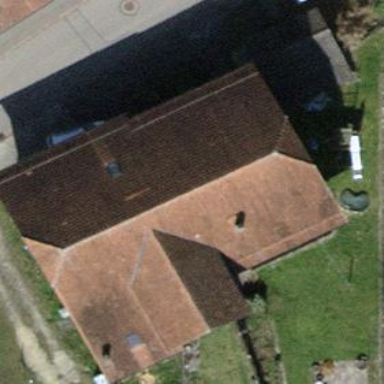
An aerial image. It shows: Farm building with gabled roof.